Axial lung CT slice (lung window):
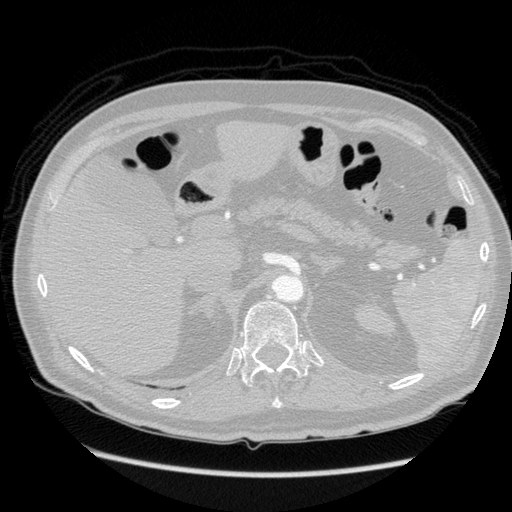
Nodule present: no